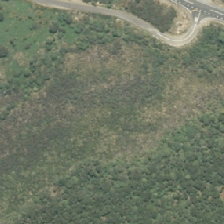
Land cover: herbaceous_freshwater_vege